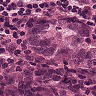
Metastatic tissue present: yes